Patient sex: M
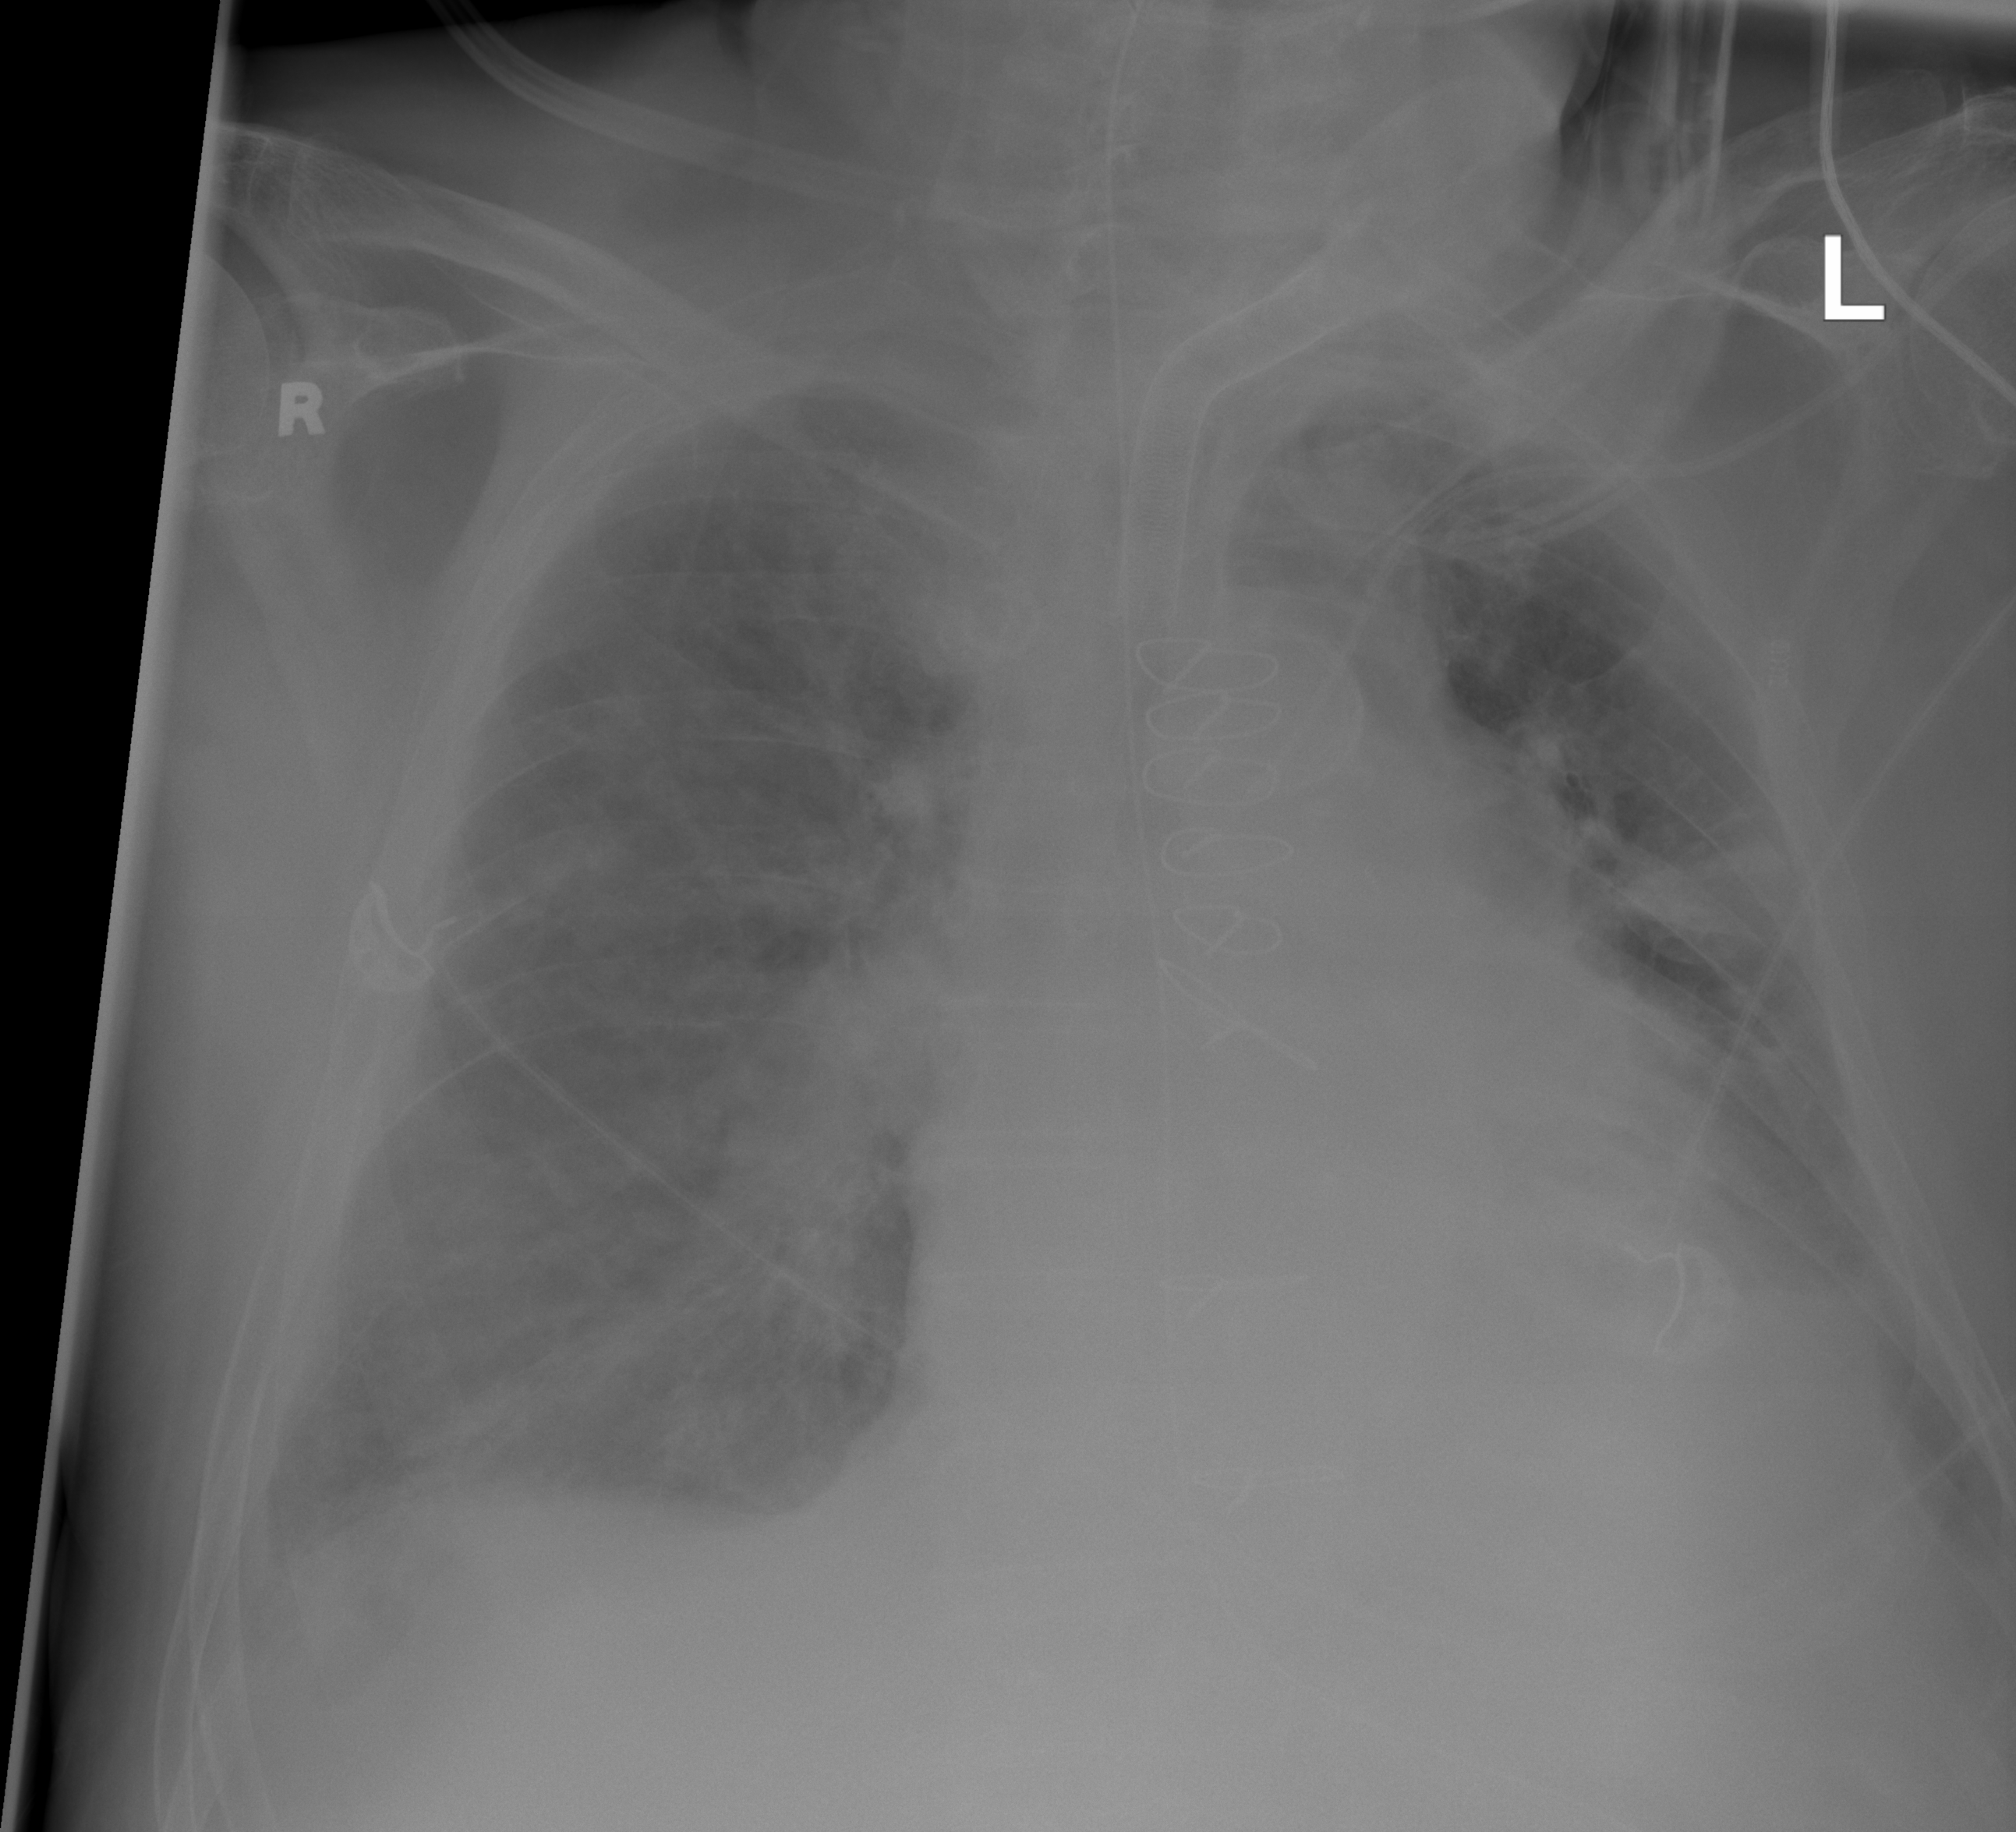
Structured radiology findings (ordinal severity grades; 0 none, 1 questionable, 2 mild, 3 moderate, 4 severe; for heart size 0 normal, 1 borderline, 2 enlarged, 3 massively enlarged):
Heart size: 2
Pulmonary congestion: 0
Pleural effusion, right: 2
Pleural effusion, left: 3
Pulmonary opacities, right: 2
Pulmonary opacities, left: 2
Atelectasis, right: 2
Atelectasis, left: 3